Question: I'm new to this kind of programming so I hope someone could help me. The situation is like this:
I just want to select specific row of data from the access database table but I don't know the codes for it.
This code will only return the data from the FIRST ROW of the table.
'''
Private Sub cmdshow_Click()
Open_db
strsql1 = "select * from Table1 where Student="" & txtstudent.Text & """
With RS
txtstudent.Text = !Student
txtage.Text = !Age
End With
End Sub
'''
The access table is like this:

So, please help me how to select specific rows of my choice. Thanks.
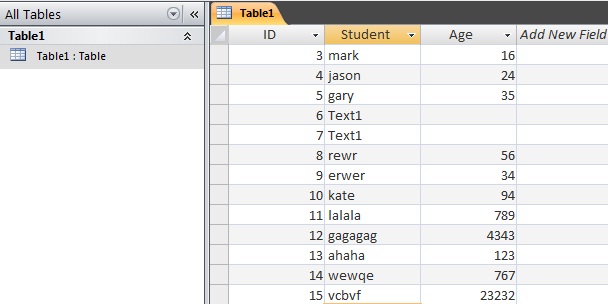
Answer: Lets assume you would like to pick "Jason" whose ID is 4.
This is the sql statement that you should use.
'''
strsql1 = "SELECT * FROM Table 1 WHERE Student = 'Jason';
'''
If you like to pick specific rows based on their ID's you can do this
'''
strsql1 = "SELECT * FROM Table 1 WHERE ID = 4"
'''